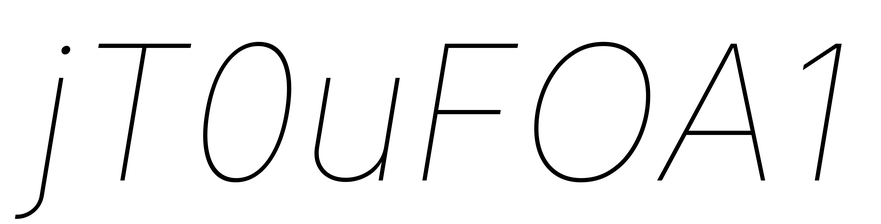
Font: Inter-Italic_Thin_Italic